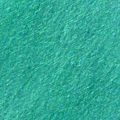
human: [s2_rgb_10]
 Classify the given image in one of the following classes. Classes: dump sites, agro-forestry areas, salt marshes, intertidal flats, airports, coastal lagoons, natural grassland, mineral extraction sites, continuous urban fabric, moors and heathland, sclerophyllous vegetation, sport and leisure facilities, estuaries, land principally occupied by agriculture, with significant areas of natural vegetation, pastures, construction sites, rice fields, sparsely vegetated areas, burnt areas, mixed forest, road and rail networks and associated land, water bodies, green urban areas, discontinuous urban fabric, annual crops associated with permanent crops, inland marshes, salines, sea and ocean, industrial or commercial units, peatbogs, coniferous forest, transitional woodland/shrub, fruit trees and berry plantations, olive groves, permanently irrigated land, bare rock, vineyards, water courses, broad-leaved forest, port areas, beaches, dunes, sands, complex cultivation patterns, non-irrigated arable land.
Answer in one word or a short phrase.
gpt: sea and ocean